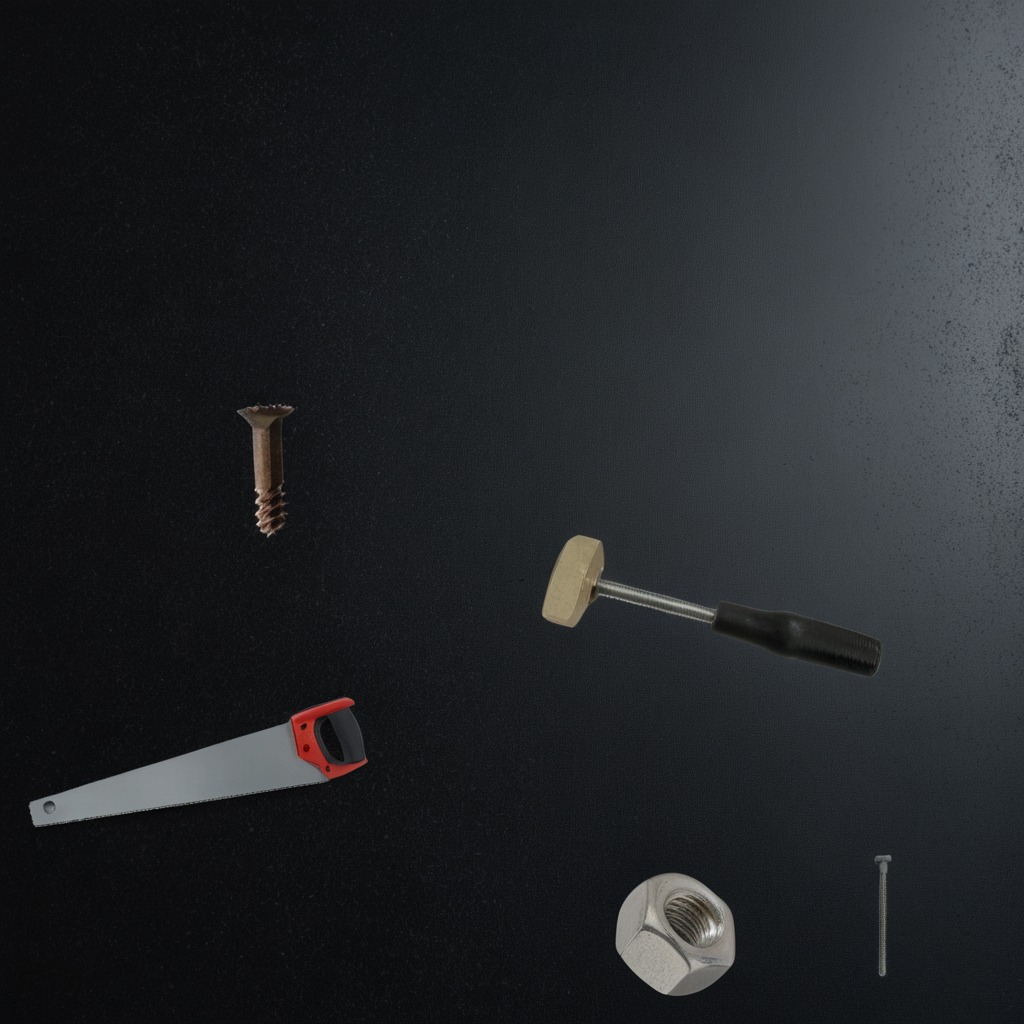
A metal machine screw, an iron nail, a hammer, a handheld metal saw, and a metal nut are lying on a clean granite tabletop inside a workshop at night.